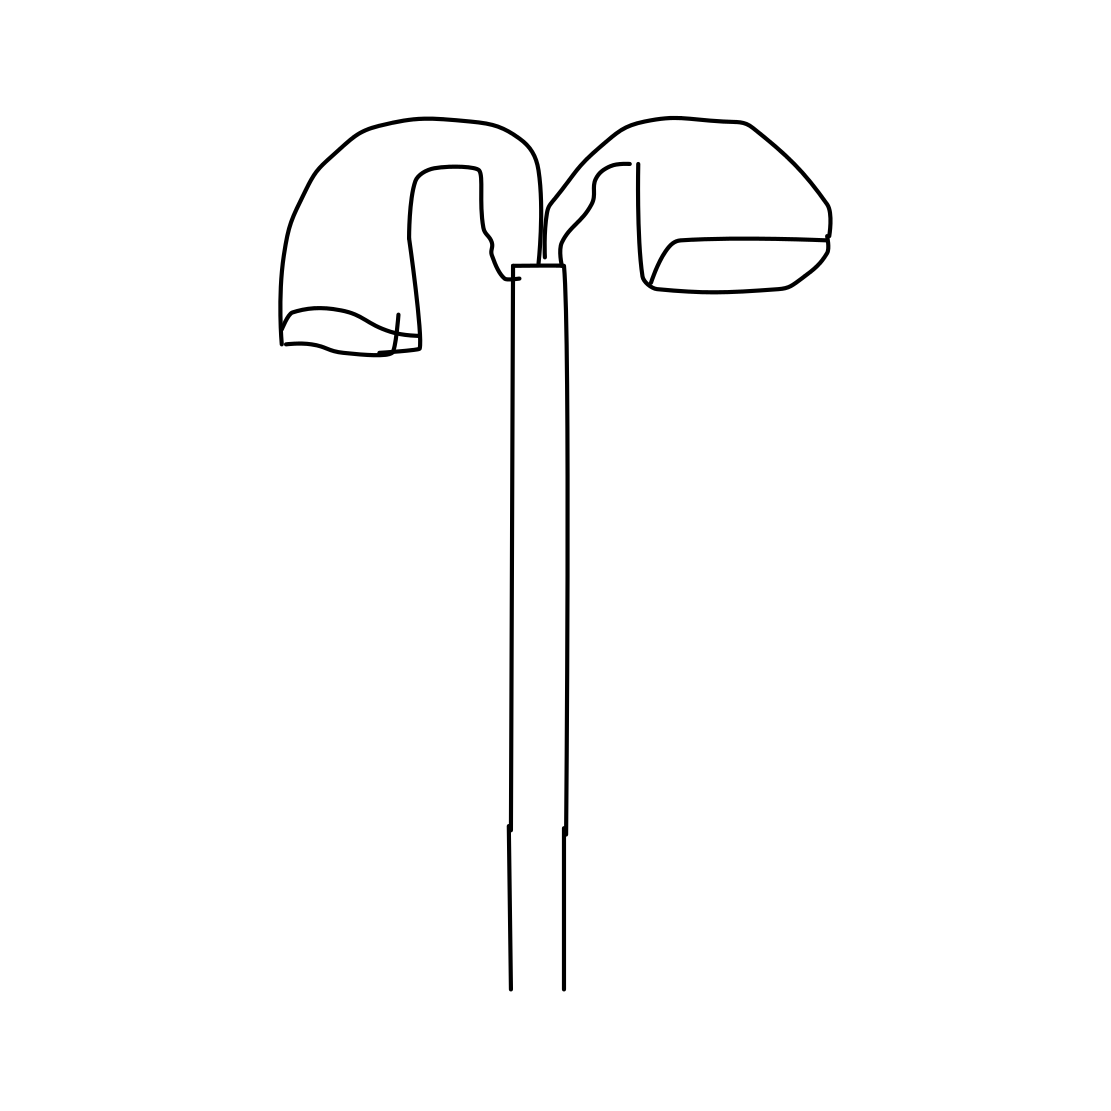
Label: streetlight